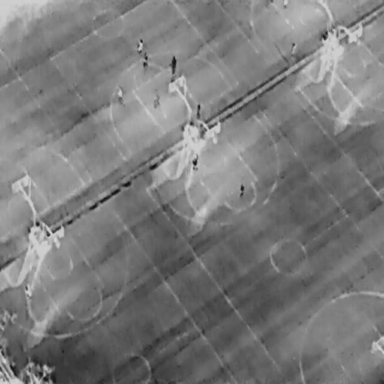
There are 12 People in the infrared image.